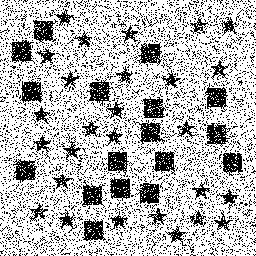
Squares: 17
Triangles: 0
Stars: 27
Total shapes: 44